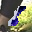
Label: 8